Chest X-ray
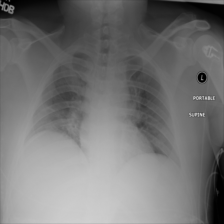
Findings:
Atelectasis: negative
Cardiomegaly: negative
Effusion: negative
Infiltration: negative
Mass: negative
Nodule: negative
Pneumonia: negative
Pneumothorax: negative
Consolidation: negative
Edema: negative
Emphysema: negative
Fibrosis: negative
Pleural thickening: negative
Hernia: negative